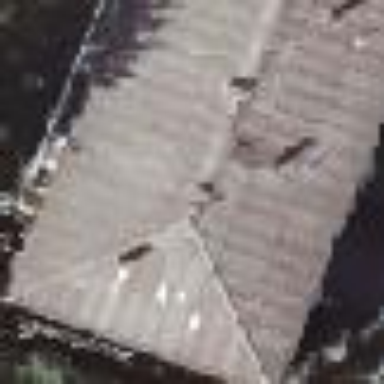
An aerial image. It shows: Hipped roof on apartment building.